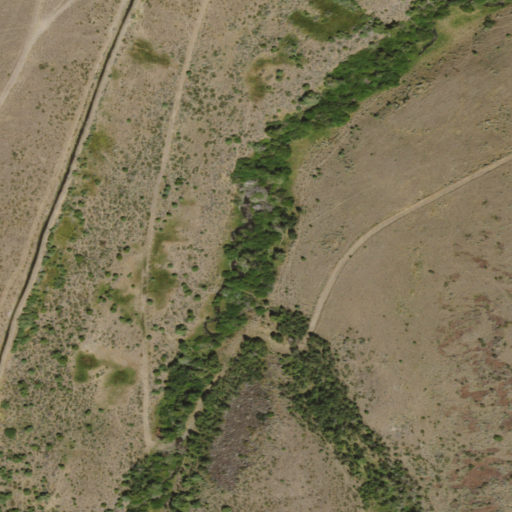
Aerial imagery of valley in Nevada named Cow Creek Canyon containing shrub and grassland